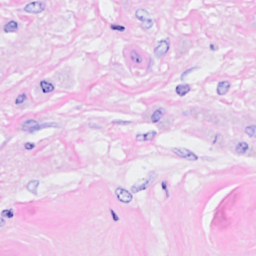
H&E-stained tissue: Breast